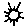
Label: sun